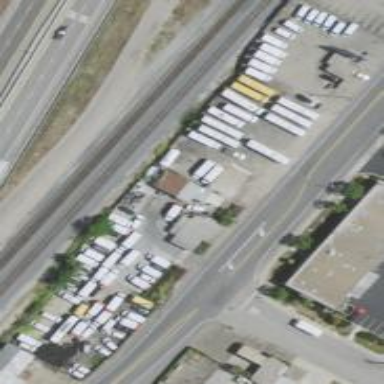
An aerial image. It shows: Industrial area used as bus depot.